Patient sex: F
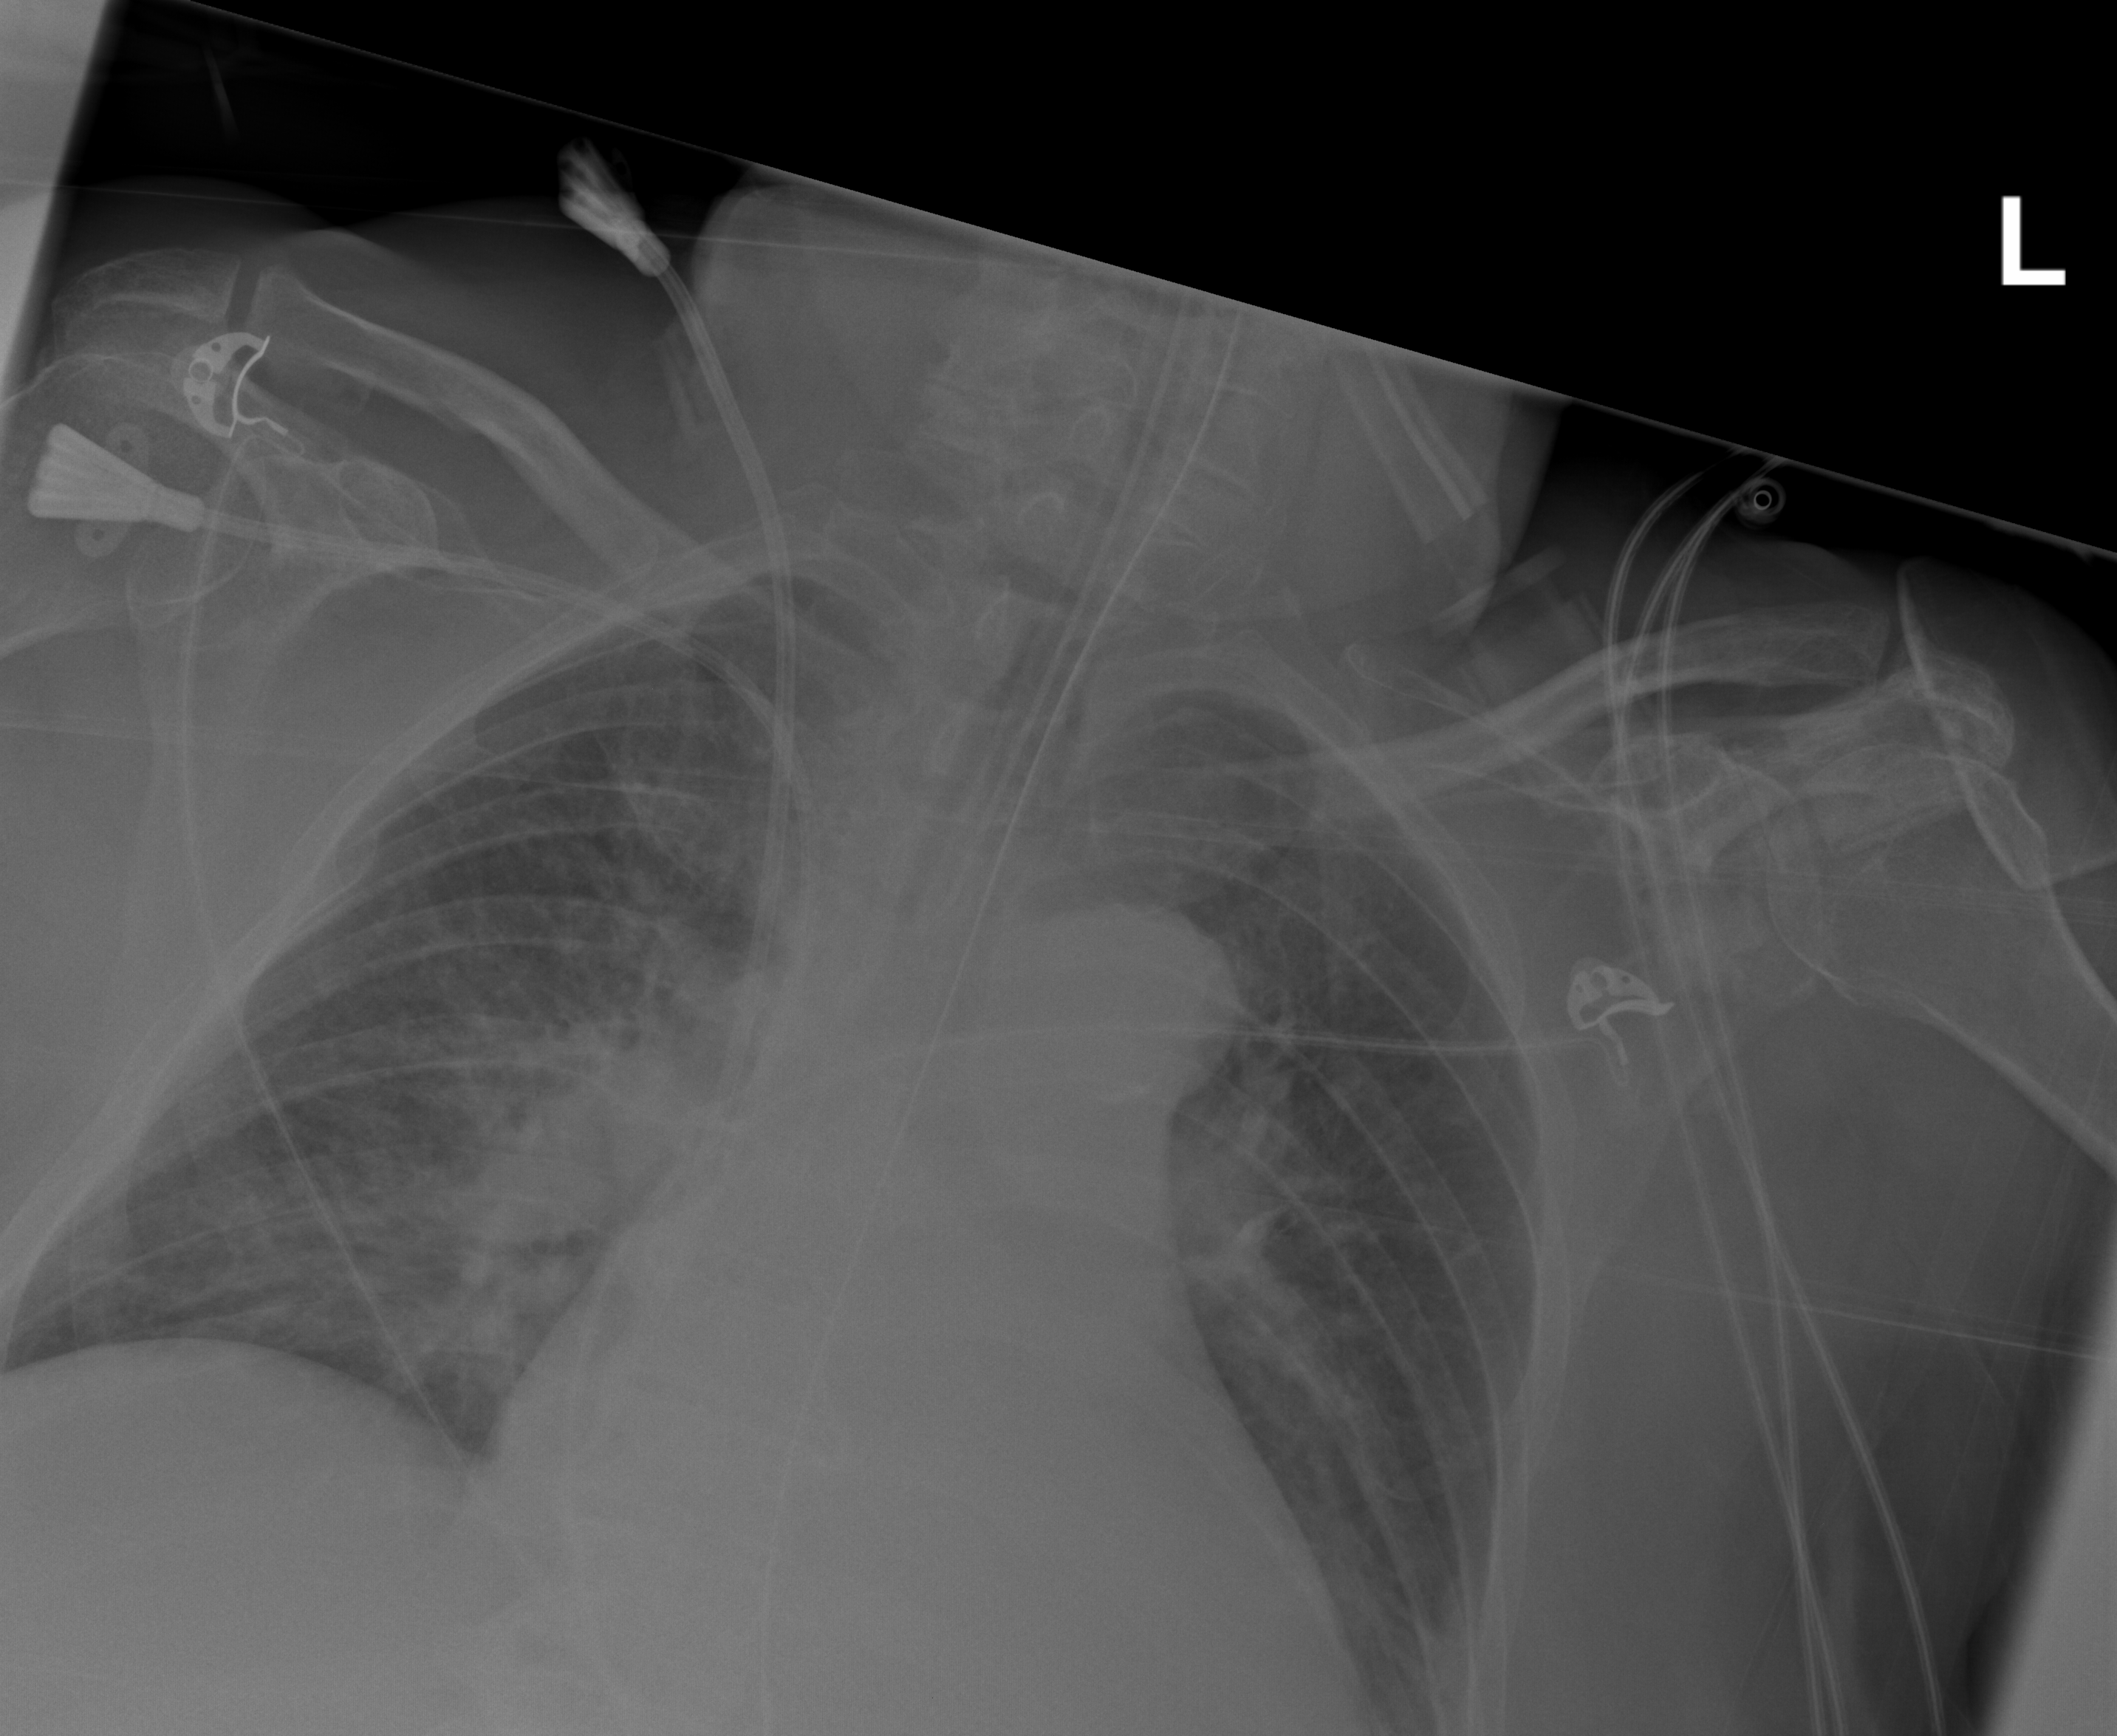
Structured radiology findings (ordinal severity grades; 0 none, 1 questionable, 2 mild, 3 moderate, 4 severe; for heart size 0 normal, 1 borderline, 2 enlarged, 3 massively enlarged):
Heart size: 2
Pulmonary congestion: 3
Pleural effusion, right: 0
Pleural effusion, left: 0
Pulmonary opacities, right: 3
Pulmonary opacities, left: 3
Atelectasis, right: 2
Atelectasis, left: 1